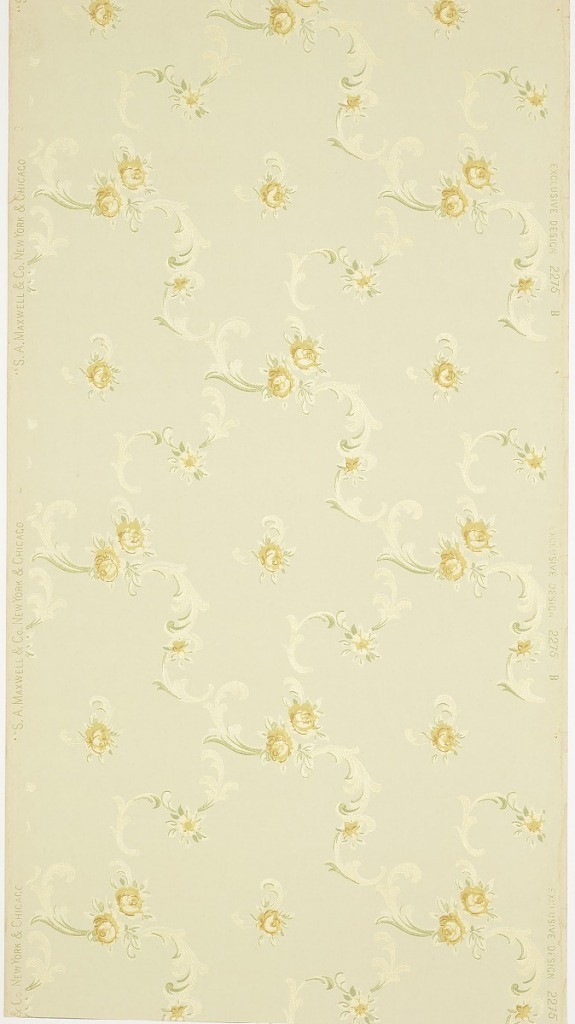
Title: Ceiling paper
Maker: Maxwell & Co., S.A., Chicago, Illinois, USA
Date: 1905–1915
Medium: Machine-printed paper, liquid mica
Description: All-over pattern of foliate scrolls and yellow roses. Printed in green, yellow, brown, white and white liquid mica on light yellow ground.